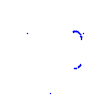
Particle: proton